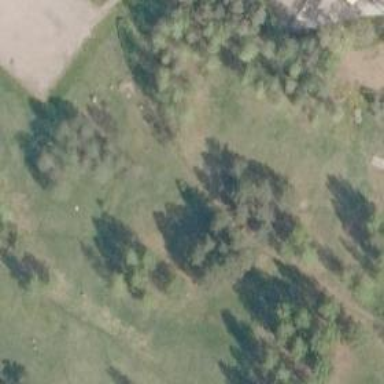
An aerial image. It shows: Disc golf hole.